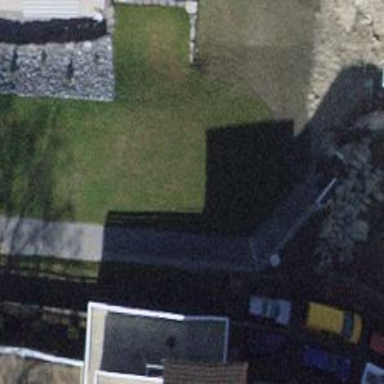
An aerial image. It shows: Grassy path.